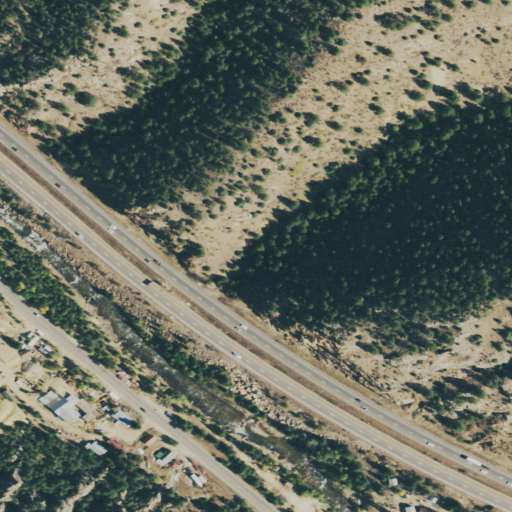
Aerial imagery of valley in Colorado named Georgia Gulch containing evergreen forest, shrub, low intensity development, medium intensity development, open development, and high intensity development